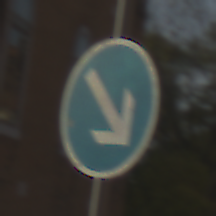
Verkehrszeichen: VorgeschriebeneVorbeifahrtRechts
Umgebung: Outdoor, Urban
Tageszeit: MorningAfternoon
Wetter: Clear
Licht: Natural
Jahreszeit: NotSpecified
Kontrast: HighContrast